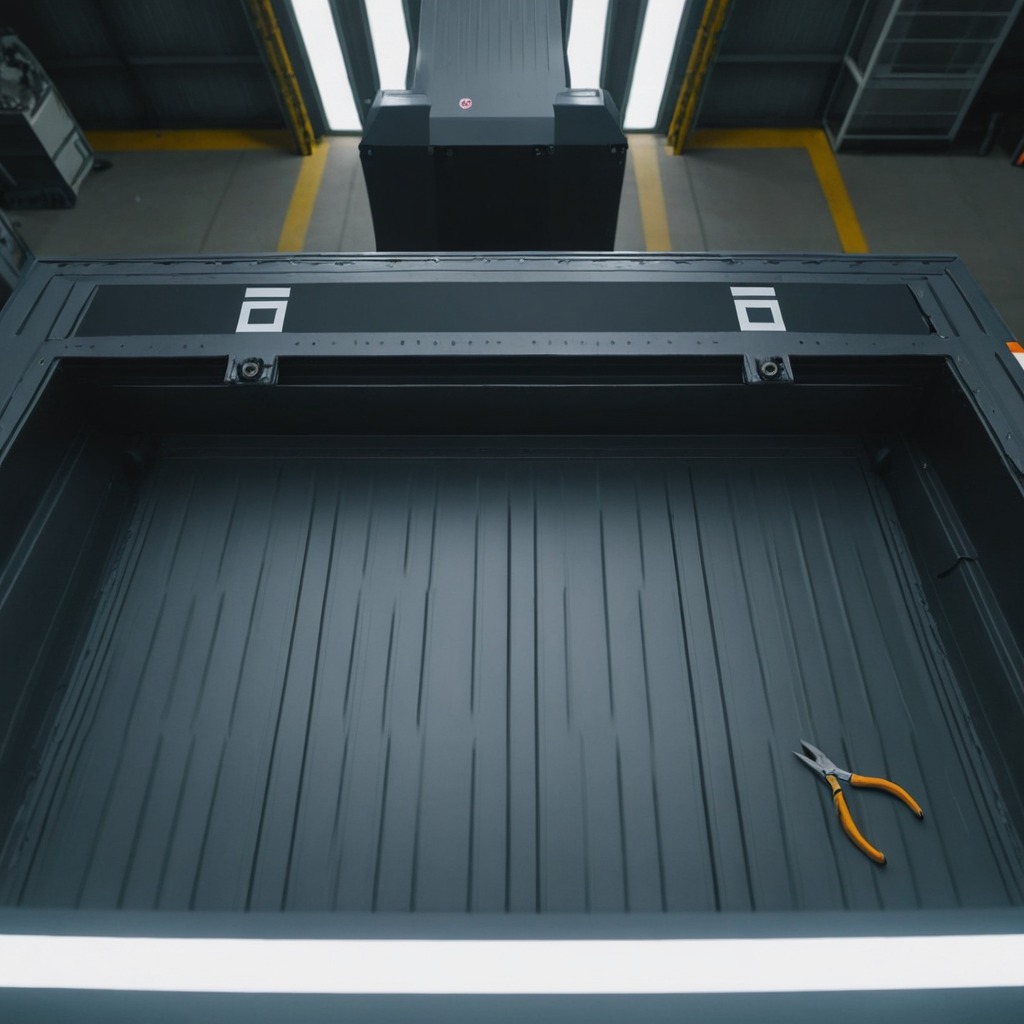
A plier is lying on a toolbox surface in an airplane hangar workshop.